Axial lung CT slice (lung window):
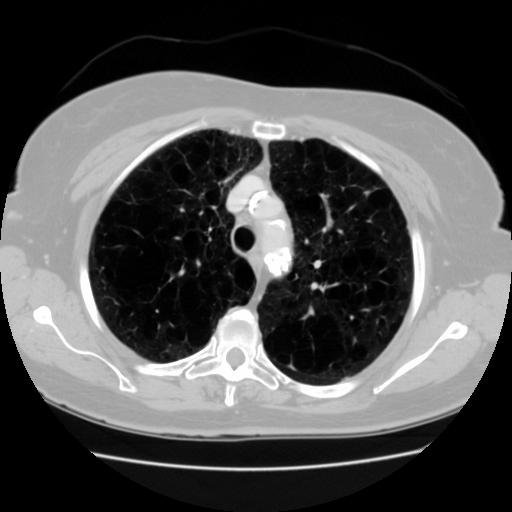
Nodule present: no